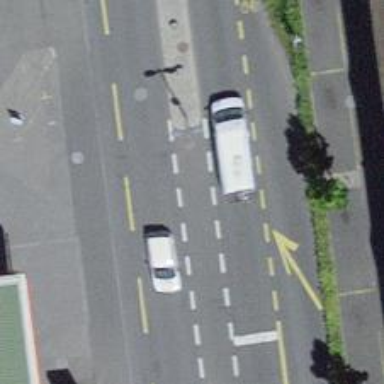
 featuring sidewalks on both sides and designated cycle lane."